Field crop: maize
Growth stage: 2
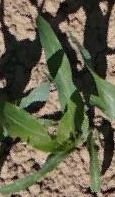
Species: maize